Field crop: tomato
Growth stage: 1
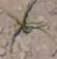
Species: cyperus